Field crop: maize
Growth stage: 2
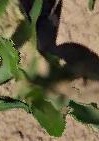
Species: maize